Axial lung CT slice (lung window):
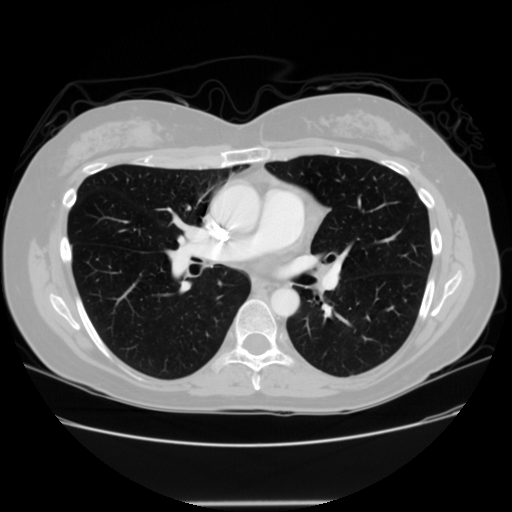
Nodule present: no